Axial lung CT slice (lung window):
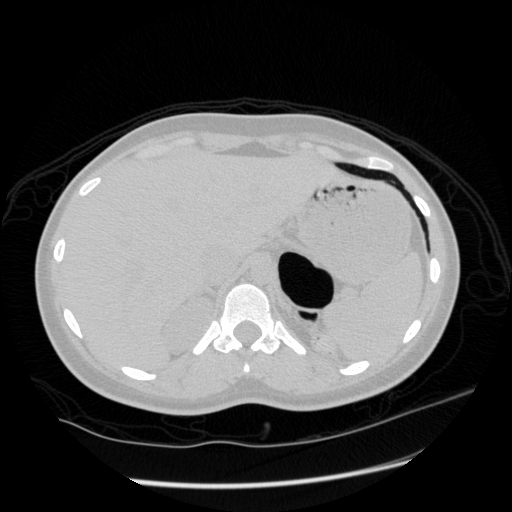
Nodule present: no